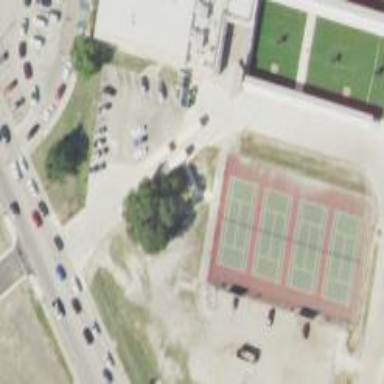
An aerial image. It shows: Tennis court on pitch.